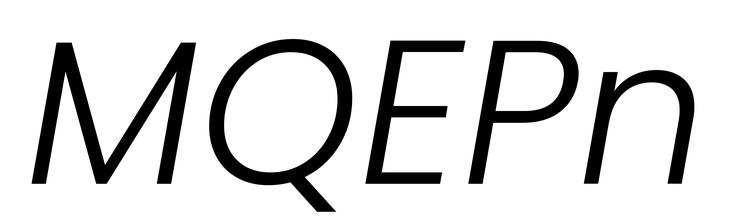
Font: Poppins-LightItalic